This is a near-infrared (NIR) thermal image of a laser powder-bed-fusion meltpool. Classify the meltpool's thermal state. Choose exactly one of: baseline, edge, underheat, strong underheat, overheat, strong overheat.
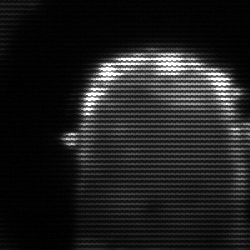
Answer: baseline